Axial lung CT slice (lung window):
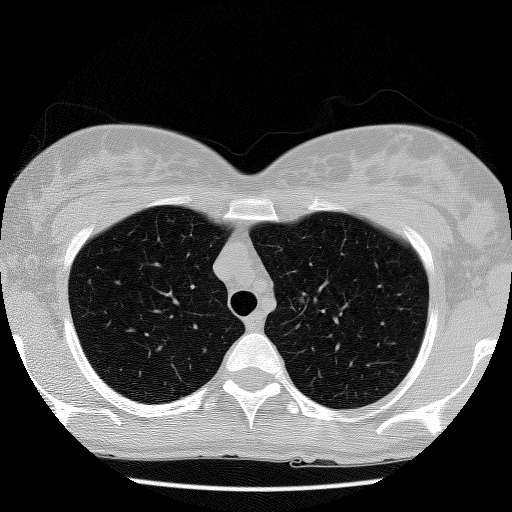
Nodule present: no